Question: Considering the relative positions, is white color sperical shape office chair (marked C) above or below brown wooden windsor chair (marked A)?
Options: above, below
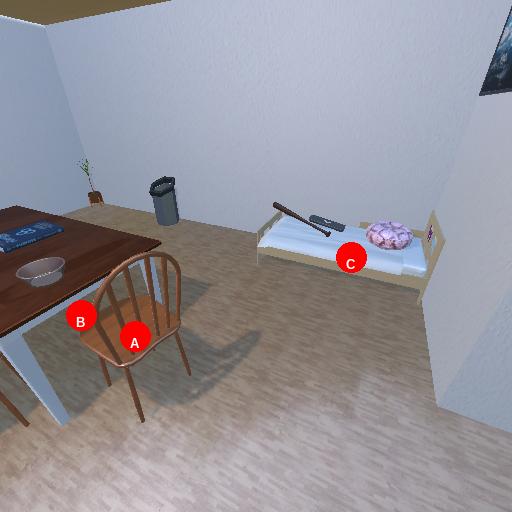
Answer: above